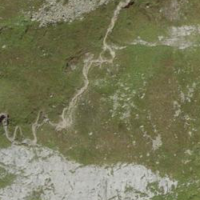
EUNIS habitat code: 25
Species observed at this site:
Arnica montana
Gymnadenia rhellicani
Leontopodium nivale